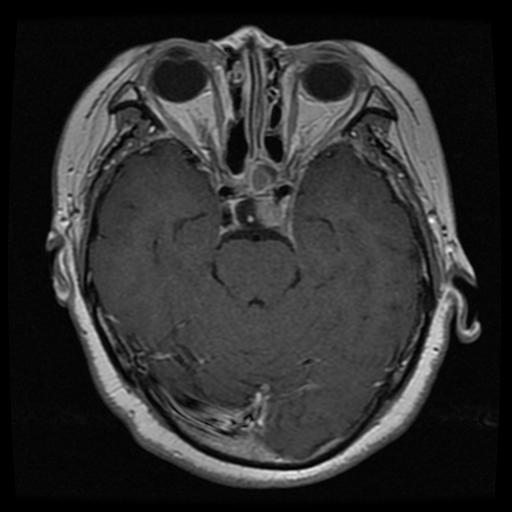
Label: pituitary